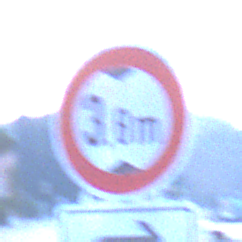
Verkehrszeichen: TatsaechlicheHoehe
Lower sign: RichtungsangabeDurchPfeile5
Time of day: Dawn
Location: Outdoor (Urban)
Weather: PartlyCloudy
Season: NotSpecified
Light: Natural